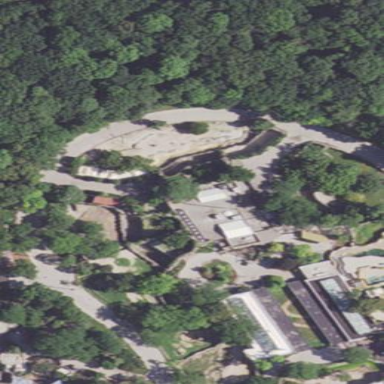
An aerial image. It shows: Tourist attraction.